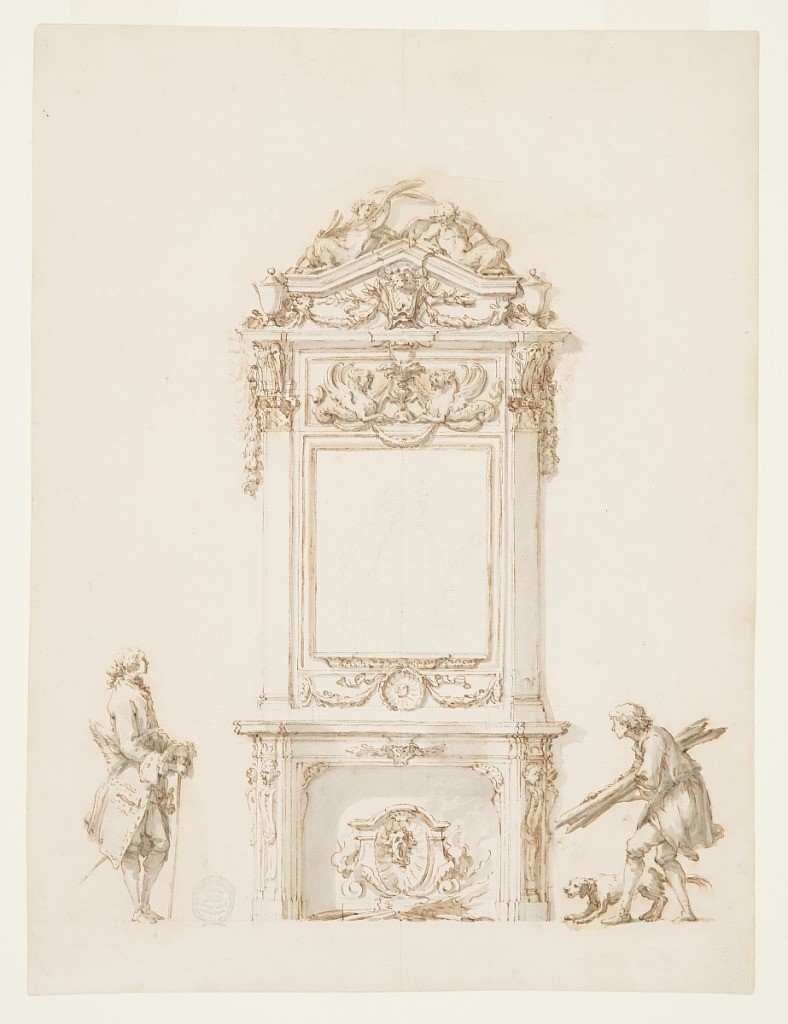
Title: Design for a Fireplace, Antinous Room, Villa Albani, Rome, Italy
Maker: Carlo Marchionni, Italian, 1702–1786
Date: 1755–57
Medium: Pen and brown ink, brush and brown, gray wash, graphite on cream laid paper
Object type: Drawing
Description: An ornate mantelpiece, decorated with sculpted reliefs of lion heads and scrolls, occupies the center of the design. A carved frame, supported by pilasters and ornamented with garlands, rosettes, and griffins terminates in a triangular pediment. The overmantel contains an antique bust of Antinous in profile lightly drawn in graphite. Flanking the mantelpiece are two men. On the right, a man who seems to be of humble origins, accompanied by a dog, crouches, holding wooden planks. On the left, a well-dressed man stands and watches, holding a walking stick.